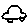
Label: car